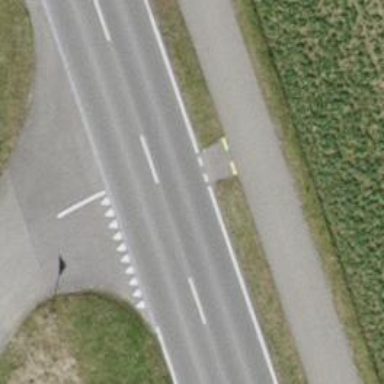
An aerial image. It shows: Asphalt cycleway.